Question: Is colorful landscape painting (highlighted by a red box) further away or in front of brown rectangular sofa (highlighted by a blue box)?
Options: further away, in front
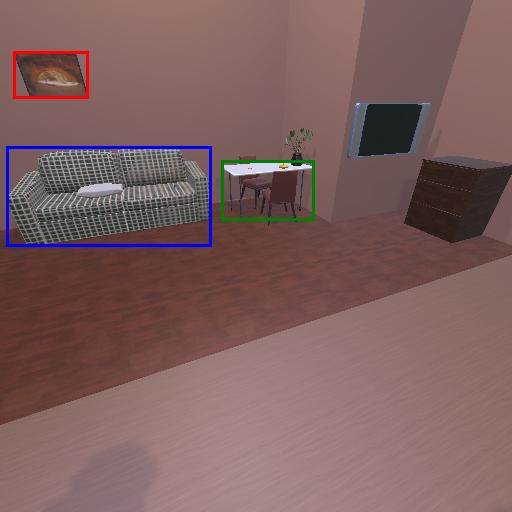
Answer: further away